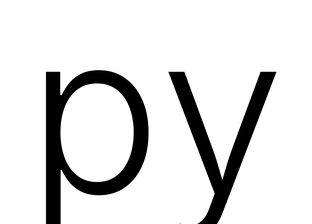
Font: Inter_Light